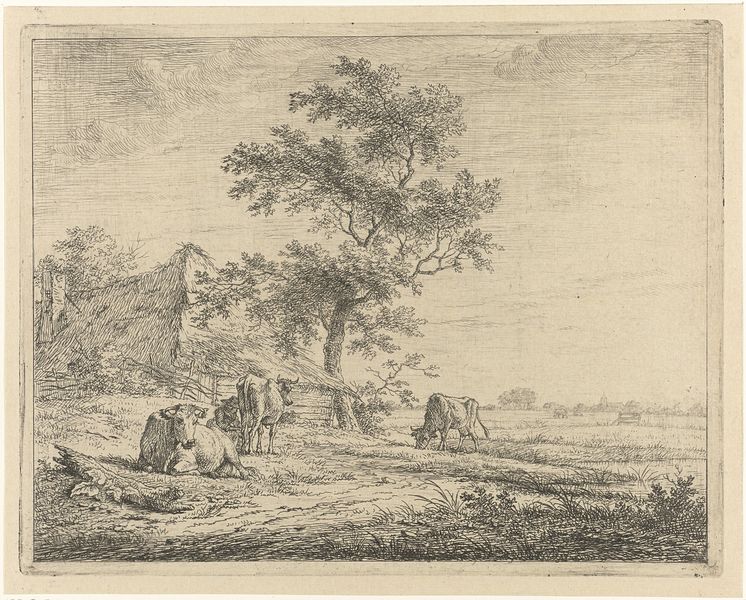
Titel: Landschap met boerderij en koeien
Künstler: Johannes Janson
Standort: Amsterdam
Institution: Rijksmuseum
Schlagwörter: woman, noir, maison, clouds, sky, tree, grass, drawing, gravure, arbre, paysage, herbes, ferme, fence, montagne, champ, dessin, nuage, pencil, cows, farm, vache, berger, herbe, animaux, crayon, animal, pré, vaches, bark, traite